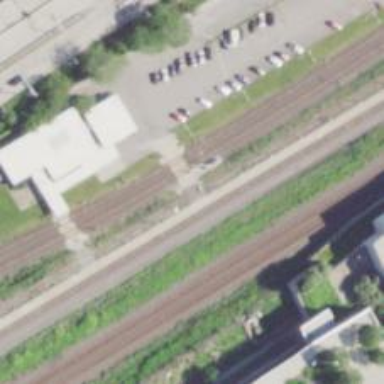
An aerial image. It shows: Railway crossing.